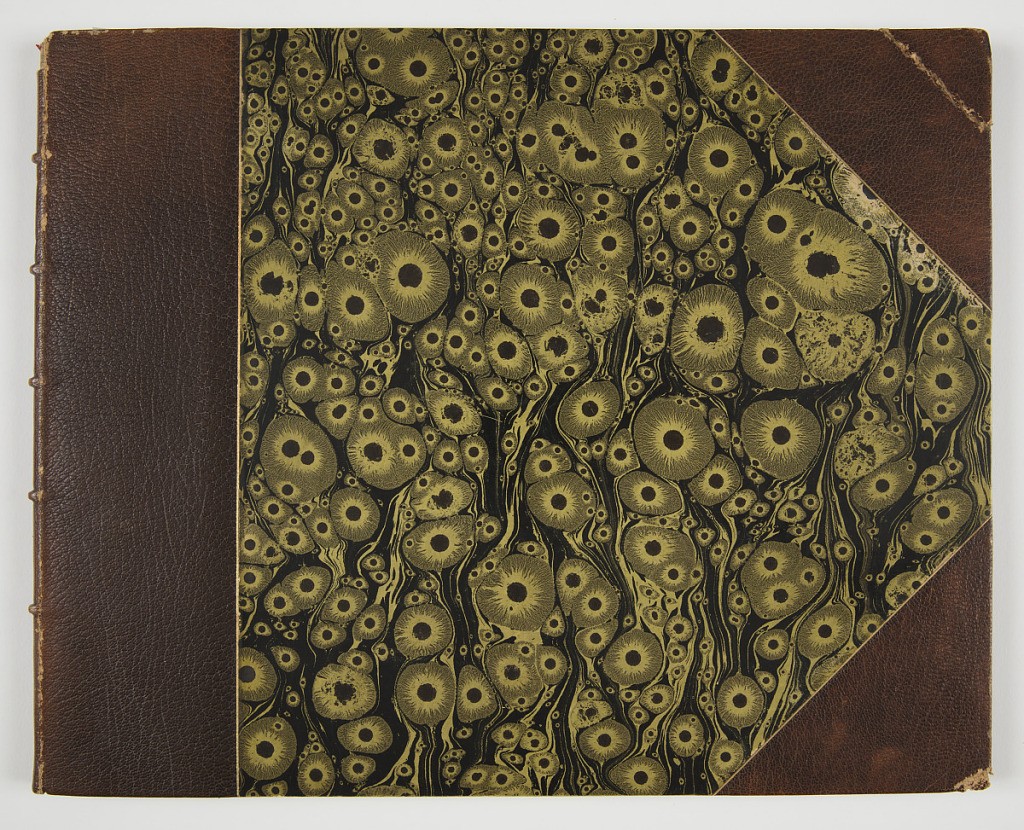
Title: Album of Prints: Singeries by Christophe Huet
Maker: Christophe Huet, French, 1695 – 1759
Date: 1743
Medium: Bound volume of etchings on paper
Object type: Book
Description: Bound volume of 22 prints and 1 loose print featuring monkeys in human costume acting out various scenes.